Question: I have 2 tables:
- -
I already created the relation between the two tables, and it's working fine because I can display company name in the customers view like this: '$customer->company->company_name'
I'm now having issues with the customer 'create' and 'edit' views. I'd like to have the company_name as a drop-down (Form Select) in create and edit views. Then insert the company id to the CUSTOMERS table.

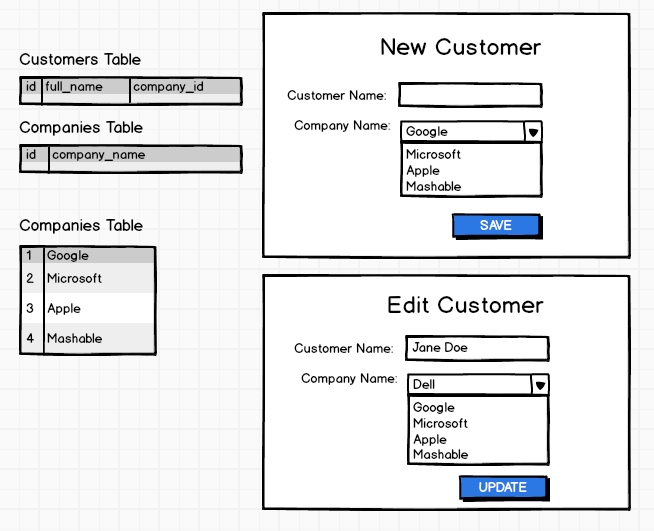
Answer: You need to supply Form::select with companies as an array('id'=>'name'):
'''
// Controller, repo or wherever you want it:
$companies = Company::lists('company_name','id');
// $companies passed to the view, then in the create view:
{{ Form::select('company_id', $companies, null, $options) }}
// edit view:
{{ Form::model($customer, array('route' => array('YourCustomerUpdateRoute', $customer->id))) }}
...
{{ Form::select('company_id', $companies, null, $options) }}
// form model binding autopopulates the form, so correct option will be selected
'''
After submitting the form validate the input, check if provided company_id exists on the companies table and save the customer, that's all.